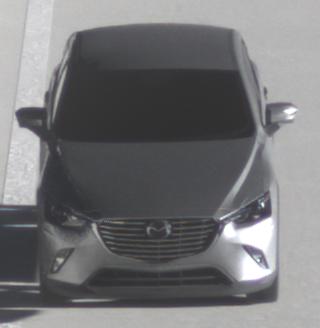
Make: Mazda
Model: CX-3 SKYACTIV-G 120
Detailed model: CX-3 (DK)
Model produced from: 2015/06
Model produced until: 2018/06
Doors: 5
Color: gray
Road condition: dry road
Daytime: sunrise or sunset
Contrast: high contrast